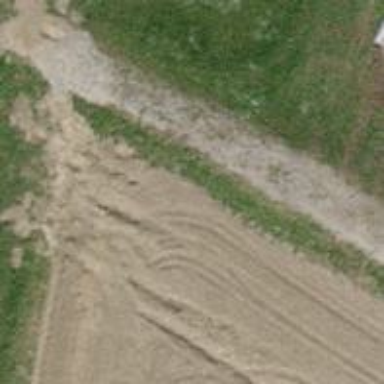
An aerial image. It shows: Compacted agricultural track of grade 3. Suitable for agricultural vehicles.